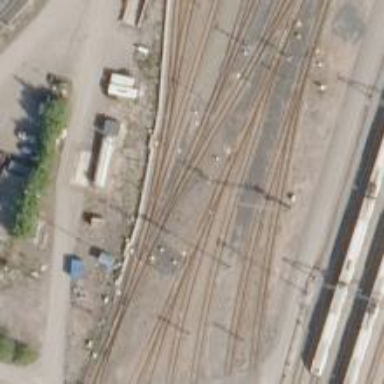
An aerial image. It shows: Rail yard with electrified contact lines for the railway.